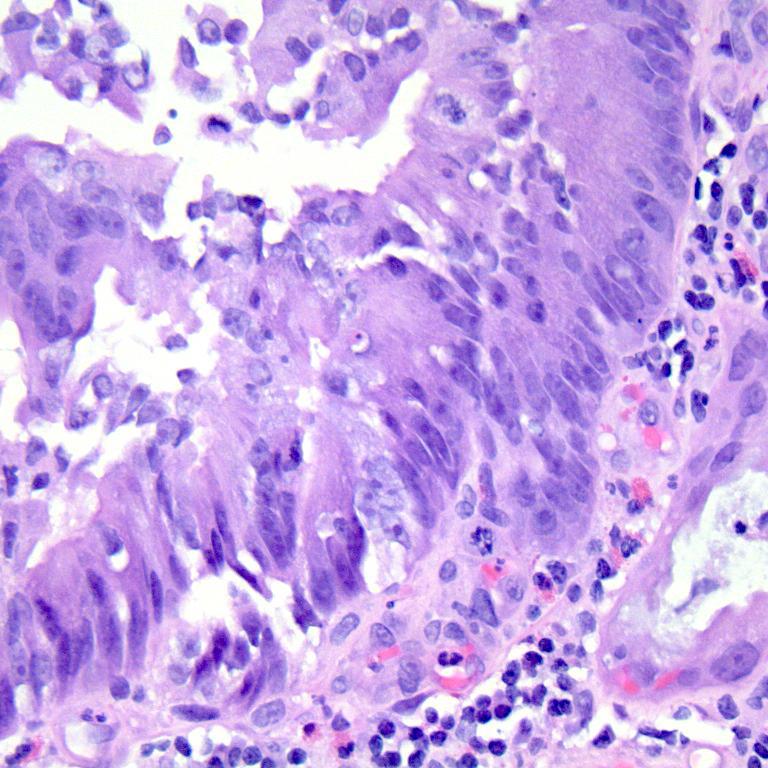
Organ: colon
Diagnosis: adenocarcinomas